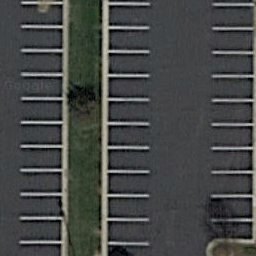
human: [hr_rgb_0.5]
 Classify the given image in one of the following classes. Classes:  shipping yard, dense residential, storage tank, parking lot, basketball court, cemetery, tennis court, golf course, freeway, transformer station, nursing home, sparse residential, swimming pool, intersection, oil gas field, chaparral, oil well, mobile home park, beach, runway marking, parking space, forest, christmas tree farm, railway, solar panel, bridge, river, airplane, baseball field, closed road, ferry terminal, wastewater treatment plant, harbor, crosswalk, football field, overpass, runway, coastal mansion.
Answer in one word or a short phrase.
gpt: parking space